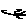
Label: zigzag